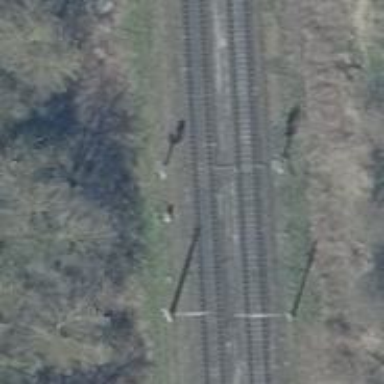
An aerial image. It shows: Railway signal.